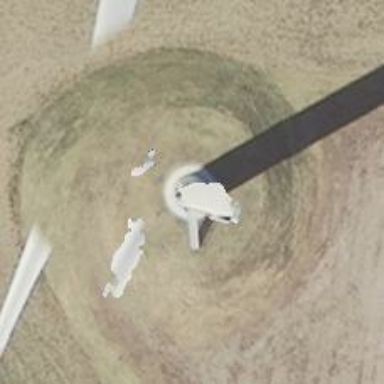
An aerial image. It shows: Wind generator manufactured by Vestas.